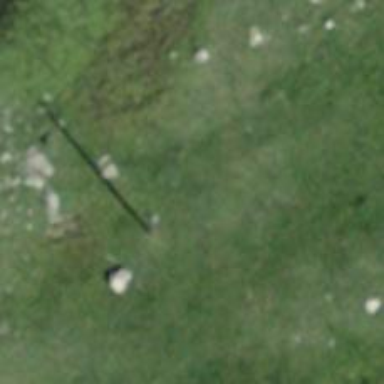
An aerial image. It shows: Power pole.